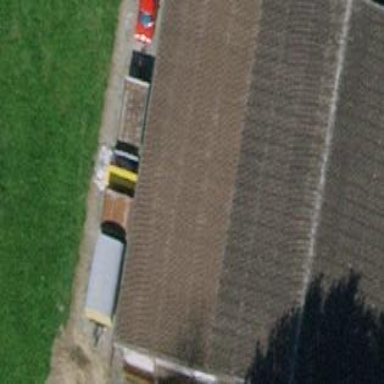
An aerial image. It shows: Industrial building with gabled roof.